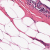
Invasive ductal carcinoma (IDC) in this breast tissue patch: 0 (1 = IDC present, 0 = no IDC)